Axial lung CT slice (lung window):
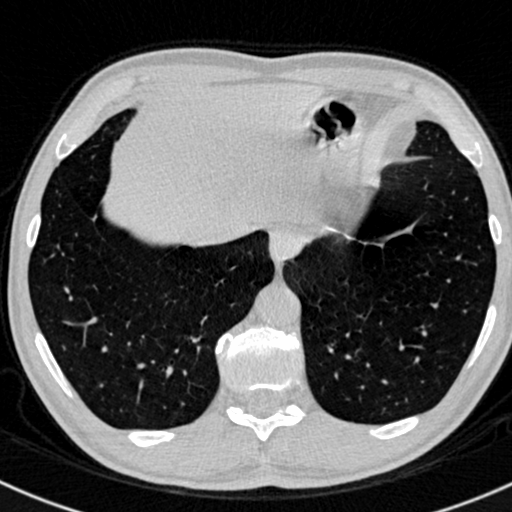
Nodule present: no